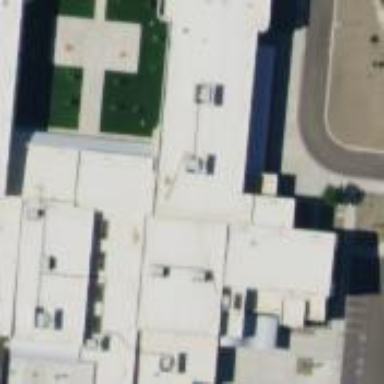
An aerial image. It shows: School building.